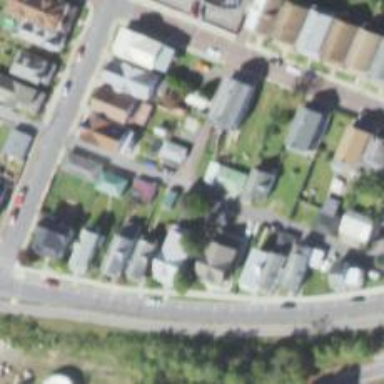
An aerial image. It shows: Alley classified as service road.